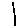
Label: line